Interaction volume radius: 10 \u00c5
Interaction volume height: 25 \u00c5
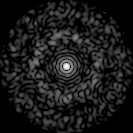
Disorder parameter: 0.8201